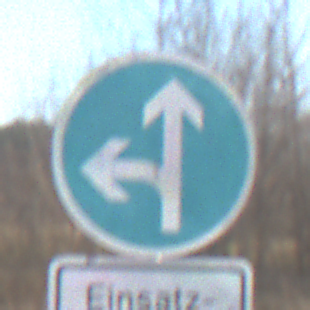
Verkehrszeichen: VorgeschriebeneFahrtrichtungGeradeausOderLinks
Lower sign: BesondereFahrzeugeUndTransportgueter3
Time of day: MorningAfternoon
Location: Outdoor (Nature)
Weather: PartlyCloudy
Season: NotSpecified
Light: Natural